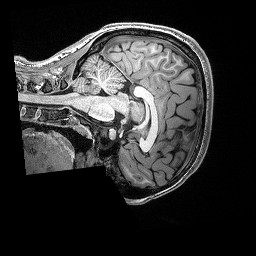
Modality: T1w
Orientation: sagittal
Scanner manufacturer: siemens
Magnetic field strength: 3 T
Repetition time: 2.53 s
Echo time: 0.0033 s